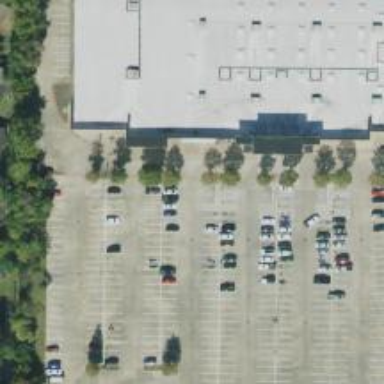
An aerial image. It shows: Parking space.